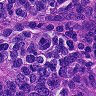
Metastatic tissue present: yes